Question: I am writing a regex that selects a VBScript class and it's name. At the moment here is how it look.
'''
Class\s*[a-zA-Z0-9_]*
'''

<URL>
It is fine, but I want a modification so that it only selects the "'Class Person'" and not select the word 'class' at the end of the text.
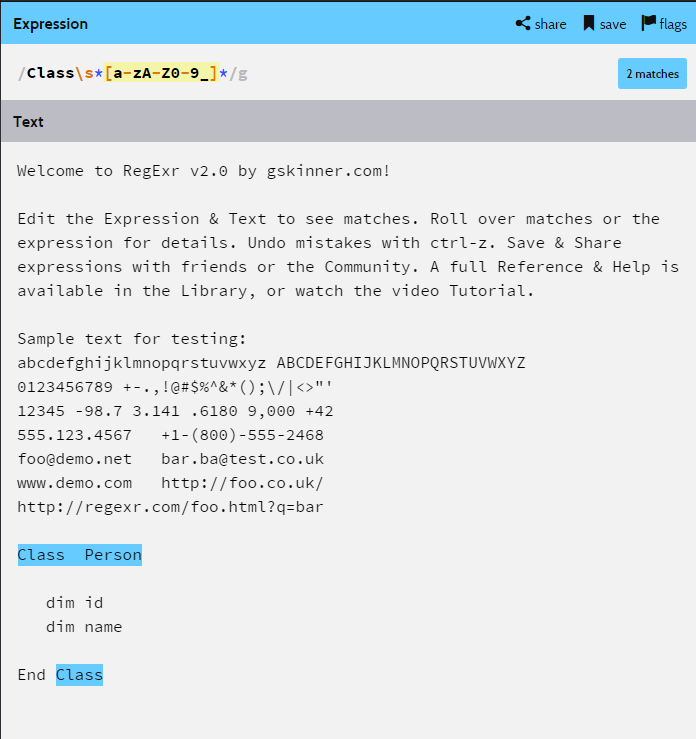
Answer: Both '*' quantifiers should be replaced with '+' ( or more of). Using the .Multiline flag, anchoring at start, and capturing the class name may be a good idea. Whether you want to allow leading whitespace before 'Class' is up to you:
'''
Option Explicit
Dim s : s = Join(Array( _
"' Class ForgetIt" _
, "whatever" _
, " Class FindIt" _
, "whatever" _
, "End Class ' FindIt" _
, "s = ""Class NotMe""" _
, "CLASS MeToo" _
, "End Class" _
), vbCrLf)
Dim r : Set r = New RegExp
r.Global = True
r.IgnoreCase = True
r.Multiline = True
r.Pattern = "^\s*Class\s+(\w+)+"
Dim m
For Each m In r.Execute(s)
WScript.Echo m.SubMatches(0)
Next
'''
output:
'''
cscript 31398009.vbs
FindIt
MeToo
'''